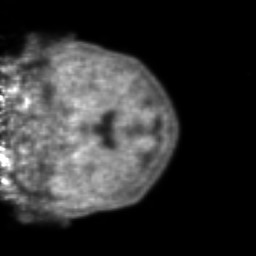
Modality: PET
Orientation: coronal
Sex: female
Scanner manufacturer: ge